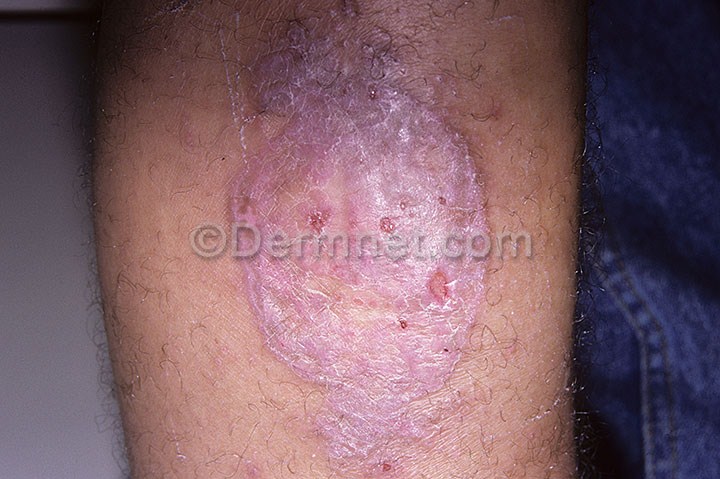
Disease: Psoriasis pictures Lichen Planus and related diseases